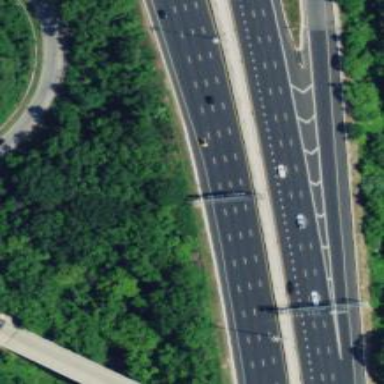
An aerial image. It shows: Asphalt motorway.